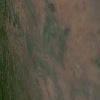
Label: land